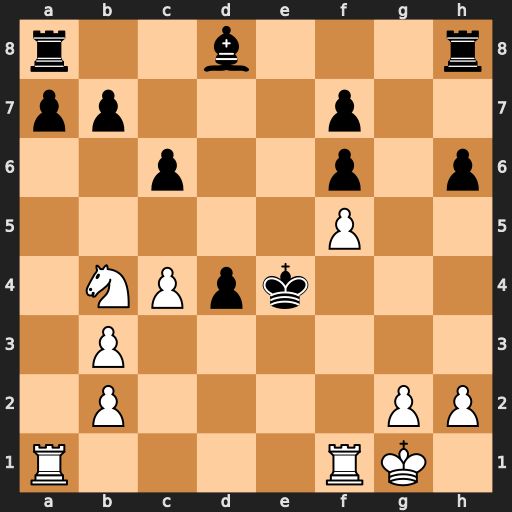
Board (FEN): r2b3r/pp3p2/2p2p1p/5P2/1NPpk3/1P6/1P4PP/R4RK1
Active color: w
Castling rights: -
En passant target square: -
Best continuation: Rae1#